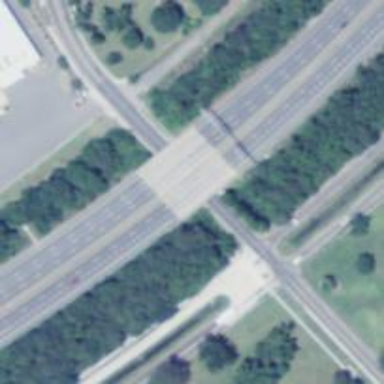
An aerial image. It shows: Bridge over motorway.